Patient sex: M
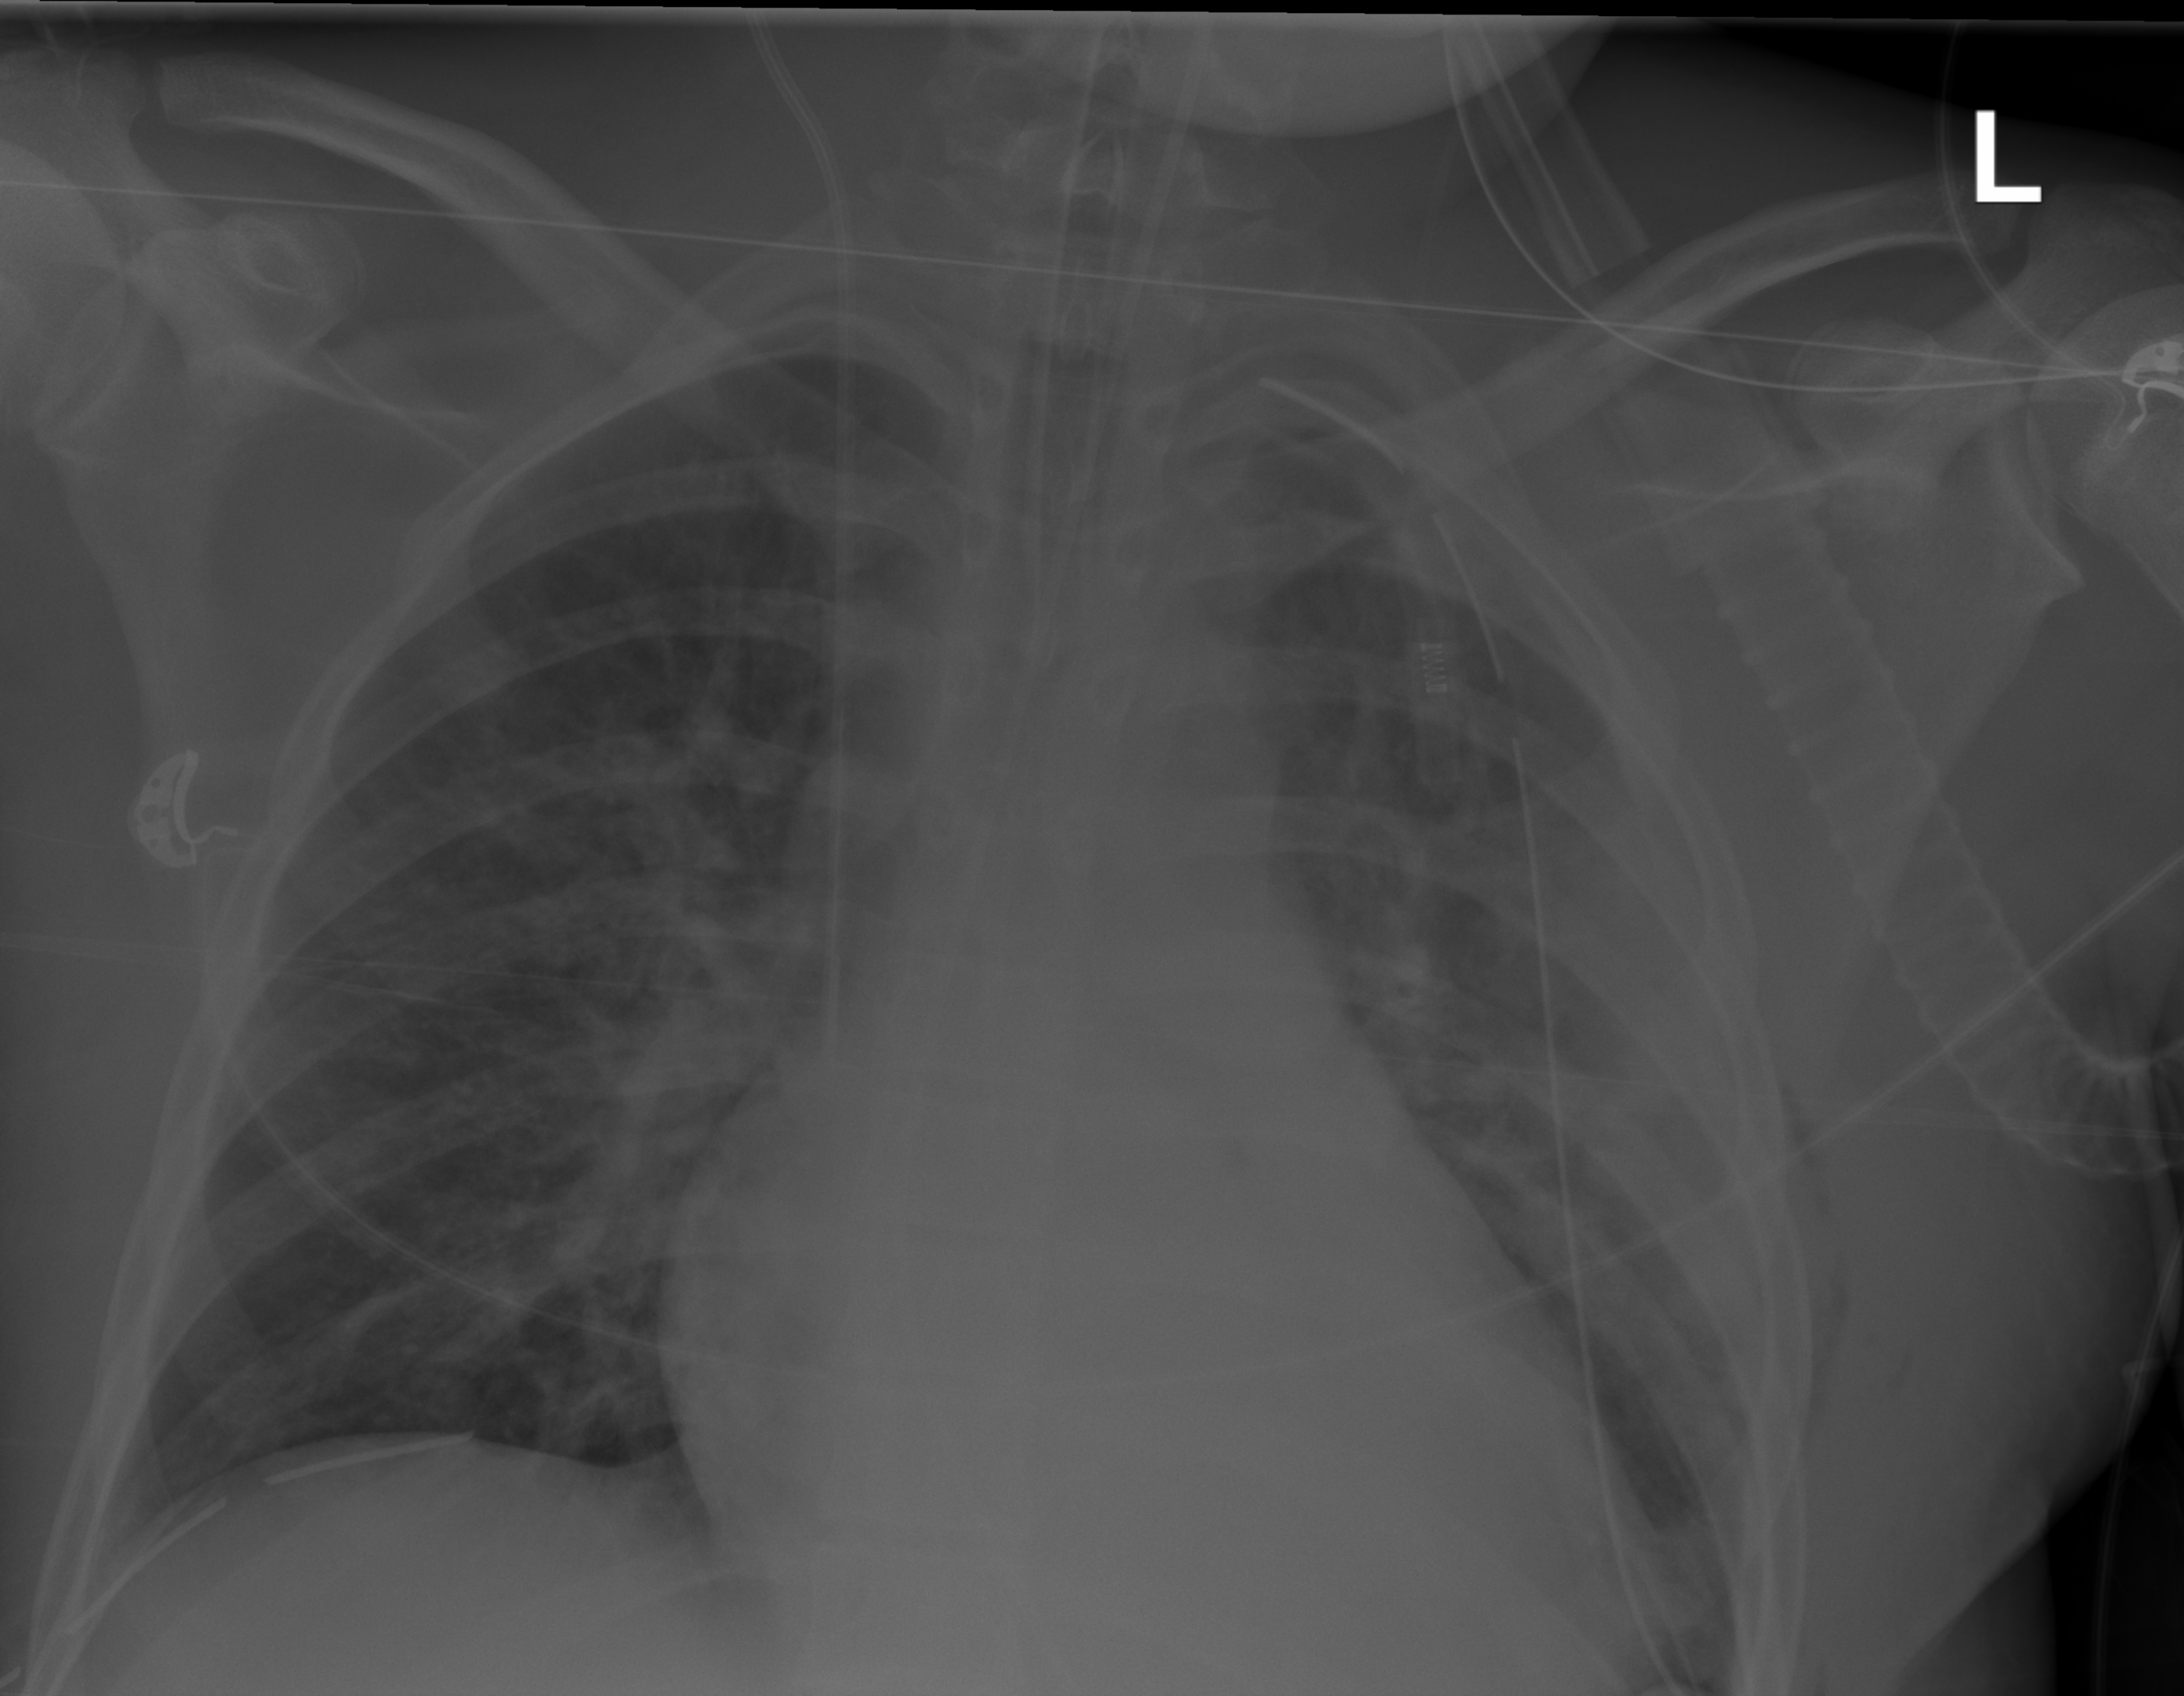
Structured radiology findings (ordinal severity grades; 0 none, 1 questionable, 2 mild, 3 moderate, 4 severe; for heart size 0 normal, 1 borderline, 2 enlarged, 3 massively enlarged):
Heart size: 0
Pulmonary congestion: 0
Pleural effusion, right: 0
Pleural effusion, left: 2
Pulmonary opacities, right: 2
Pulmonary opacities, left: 2
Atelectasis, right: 0
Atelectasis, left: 2